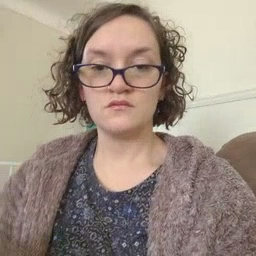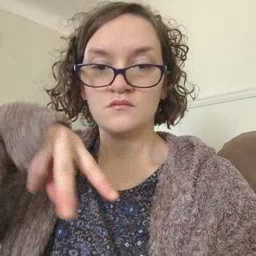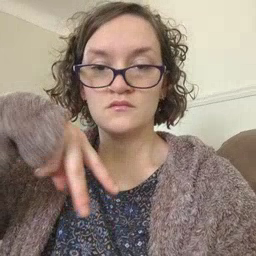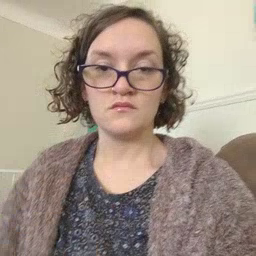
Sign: dance